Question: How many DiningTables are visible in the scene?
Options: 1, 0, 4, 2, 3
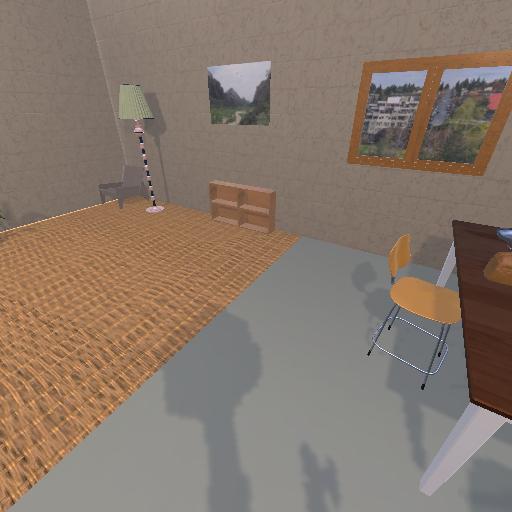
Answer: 1